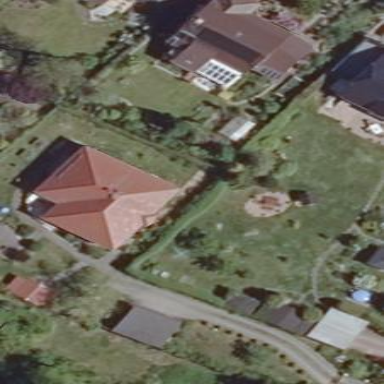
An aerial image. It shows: Simple house.